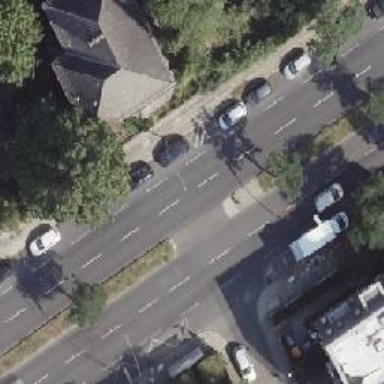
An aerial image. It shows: Asphalt footpath with unmarked crossing.